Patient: sex F, age 39
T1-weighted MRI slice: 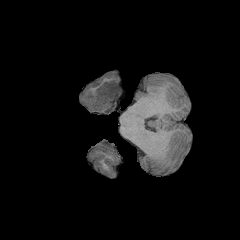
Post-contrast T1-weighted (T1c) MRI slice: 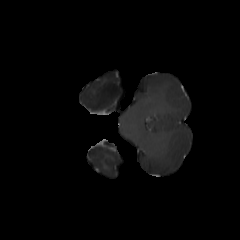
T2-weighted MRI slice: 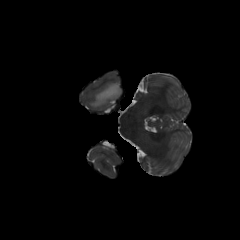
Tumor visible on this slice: yes
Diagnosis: Astrocytoma, IDH-mutant
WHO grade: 4